Question: I am rendering in 3D multiple objects with textures that have alpha. All the textures load fine but when I try to render them in front of each other I get the following:

Left is what I have. Right is what it should be. The grid is just to help visualize the perspective.
The texture in front of the red circle texture is clipped. I searched around for an answer and it says for me to use:
'''
GLES20.glEnable( GLES20.GL_BLEND );
GLES20.glBlendFunc(GLES20.GL_SRC_ALPHA, GLES20.GL_ONE_MINUS_SRC_ALPHA );
'''
But I am using it and it still isn't working. My setup in which I correctly placed in the onSurfaceCreated() function is:
'''
GLES20.glClearColor( 0.75f, 0.85f, 1f, 1.0f );
GLES20.glEnable( GLES20.GL_BLEND );
GLES20.glBlendFunc(GLES20.GL_SRC_ALPHA, GLES20.GL_ONE_MINUS_SRC_ALPHA );
GLES20.glEnable( GLES20.GL_DEPTH_TEST );
GLES20.glDepthFunc( GLES20.GL_LEQUAL );
GLES20.glDepthMask( true );
GLES20.glClearDepthf( 1f );
'''
My fragment shader is:
'''
uniform sampler2D texture;
varying vec2 texCoord;
void main(){
gl_FragColor = texture2D( texture, texCoord );
}
'''
Do I have to include anything in the Android manifest to enable alpha testing? I do not want to end up having to manually organize my polygons or use alpha discard() because I need and want some pixels to be translucent.
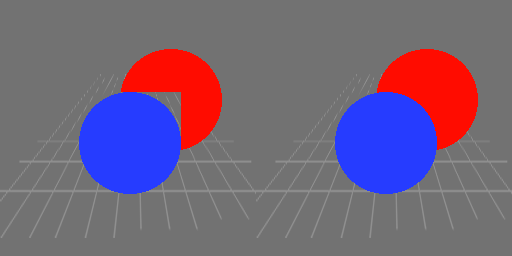
Answer: Here is an overview of a few methods to render with transparency in OpenGL, with advantages and disadvantages for each.
## Alpha Testing
This is a very limited method, but is sufficient for the specific case the poster asked about. The example shown does not really need transparency because everything is either fully opaque or fully transparent (alpha = 1.0 or alpha = 0.0).
There used to be an alpha test for this purpose in OpenGL, but that is a deprecated feature, and is of course not in ES. You can emulate the same thing in your fragment shader, which will look something like this:
'''
vec4 val = texture2D(tex, texCoord);
if (val.a > 0.5) {
gl_FragColor = val;
} else {
discard;
}
'''
Advantages:
- -
Disadvantages:
- -
## Sorting and Blending
Rendering transparency is a primary use case for blending. The most common approach is to set the blend function to'SRC_ALPHA, ONE_MINUS_SRC_ALPHA', enable blending, and render with the alpha component of the rendered fragments containing the desired opacity.
If the scene contains a mixture of fully opaque objects and objects with transparency, the fully opaque objects can be rendered first, without a need for them to be sorted. Only the objects with transparency need to be sorted. The sequence is then:
1. Render fully opaque geometry.
2. Render non-opaque geometry, sorted back to front.
Advantages:
- - -
Disadvantages:
-
## Depth Peeling
This is a very clever use of OpenGL features, IMHO, and can be a good practical solution. It does require multiple rendering passes. The simple form requires 3 passes:
1. Render scene with the usual settings (depth testing enabled, depth function LESS, color and depth write enabled), but render only the fully opaque geometry. If opacity is per object, you can handle that by skipping draw calls for non-opaque objects. Otherwise, you will have to discard non-opaque fragments with a shader similar to the one under Alpha Testing above.
2. Render the non-opaque geometry with the same settings as above, except that color write is disabled.
3. Render the non-opaque geometry again, but this time with depth function EQUAL, color write enabled again, depth write disabled, and using blending.
A minimal shader can be used for pass 2, since it does not need to produce any valid fragment colors.
Advantages:
- - -
Disadvantages:
-
## Alpha to Coverage
I haven't used this myself, so the following is based on my limited theoretical understanding. It looks like another interesting method. This requires multi-sampled rendering. The feature is enabled with 'glEnable(GL_SAMPLE_ALPHA_TO_COVERAGE)', which then translates alpha values into a coverage mask, resulting in only parts of the samples being written depending on alpha value. This results in a transparency effect when the multi-sample buffer is downsampled to the final color buffer.
Advantages:
- - -
Disadvantages:
- -